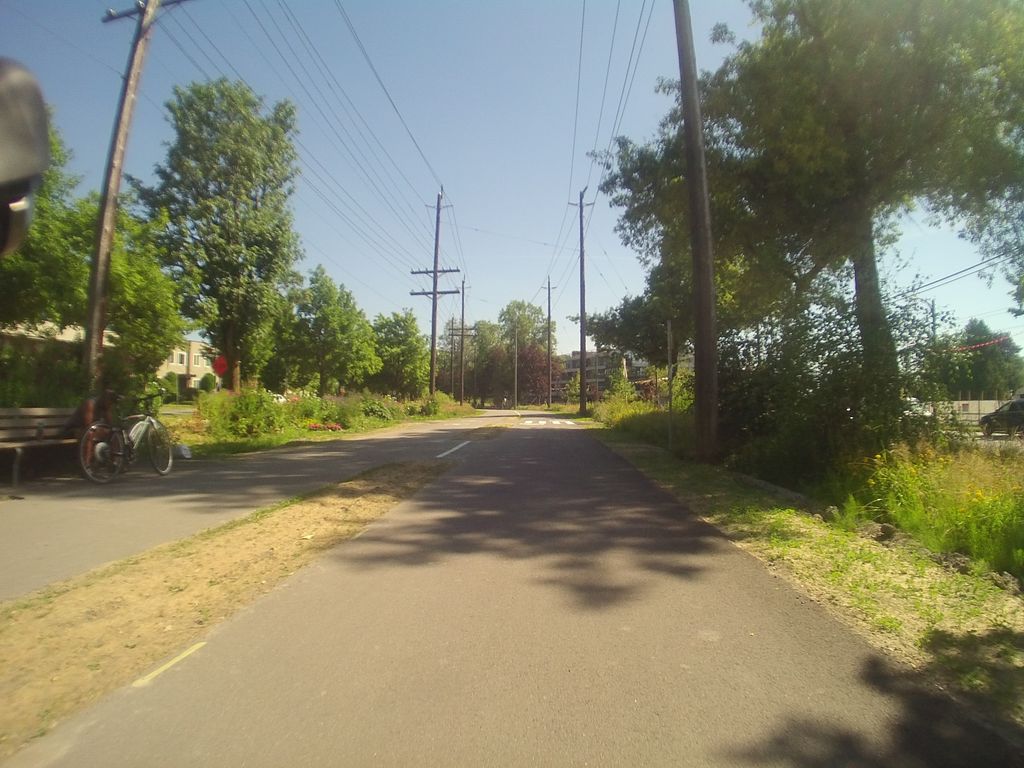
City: vancouver